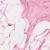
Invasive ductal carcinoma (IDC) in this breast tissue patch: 0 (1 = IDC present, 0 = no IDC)